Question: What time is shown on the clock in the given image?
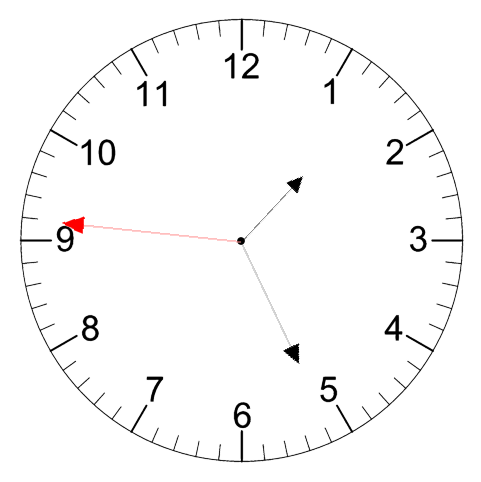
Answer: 01:25:46